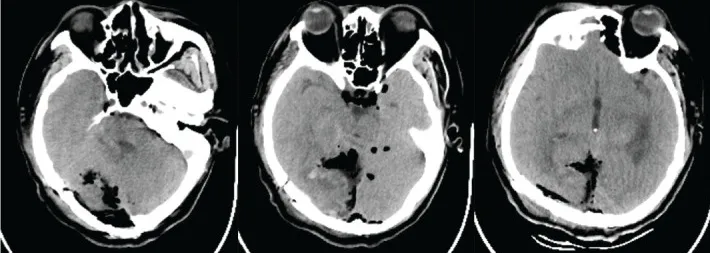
A 52-year-old man complained of blurred vision and unsteady gait for 2 months. The physical examination results showed left hemianopsia, and both VOS and VOD were 0.1. The MRI results revealed a falcotentorial meningioma, which had an isointense signal on T1-/T2-weighted imaging and homogeneous enhancement on contrast-enhanced MRI. The postoperative CT showed no hemorrhage or infarction (B). The pathology examination results revealed that the tumor was a hemangiopericytoma, WHO grade I.
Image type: radiology (ct)